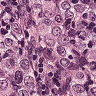
Metastatic tissue present: yes